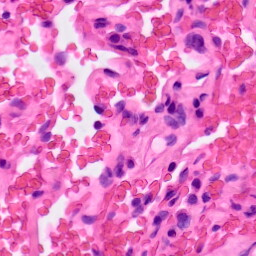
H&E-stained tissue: Lung